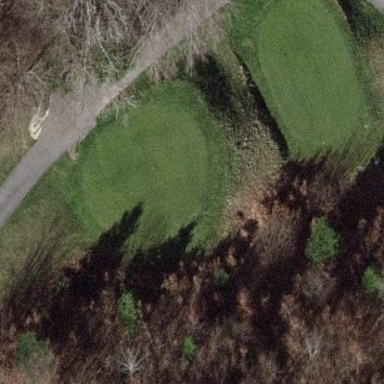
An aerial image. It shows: Golf tee on grassy land.